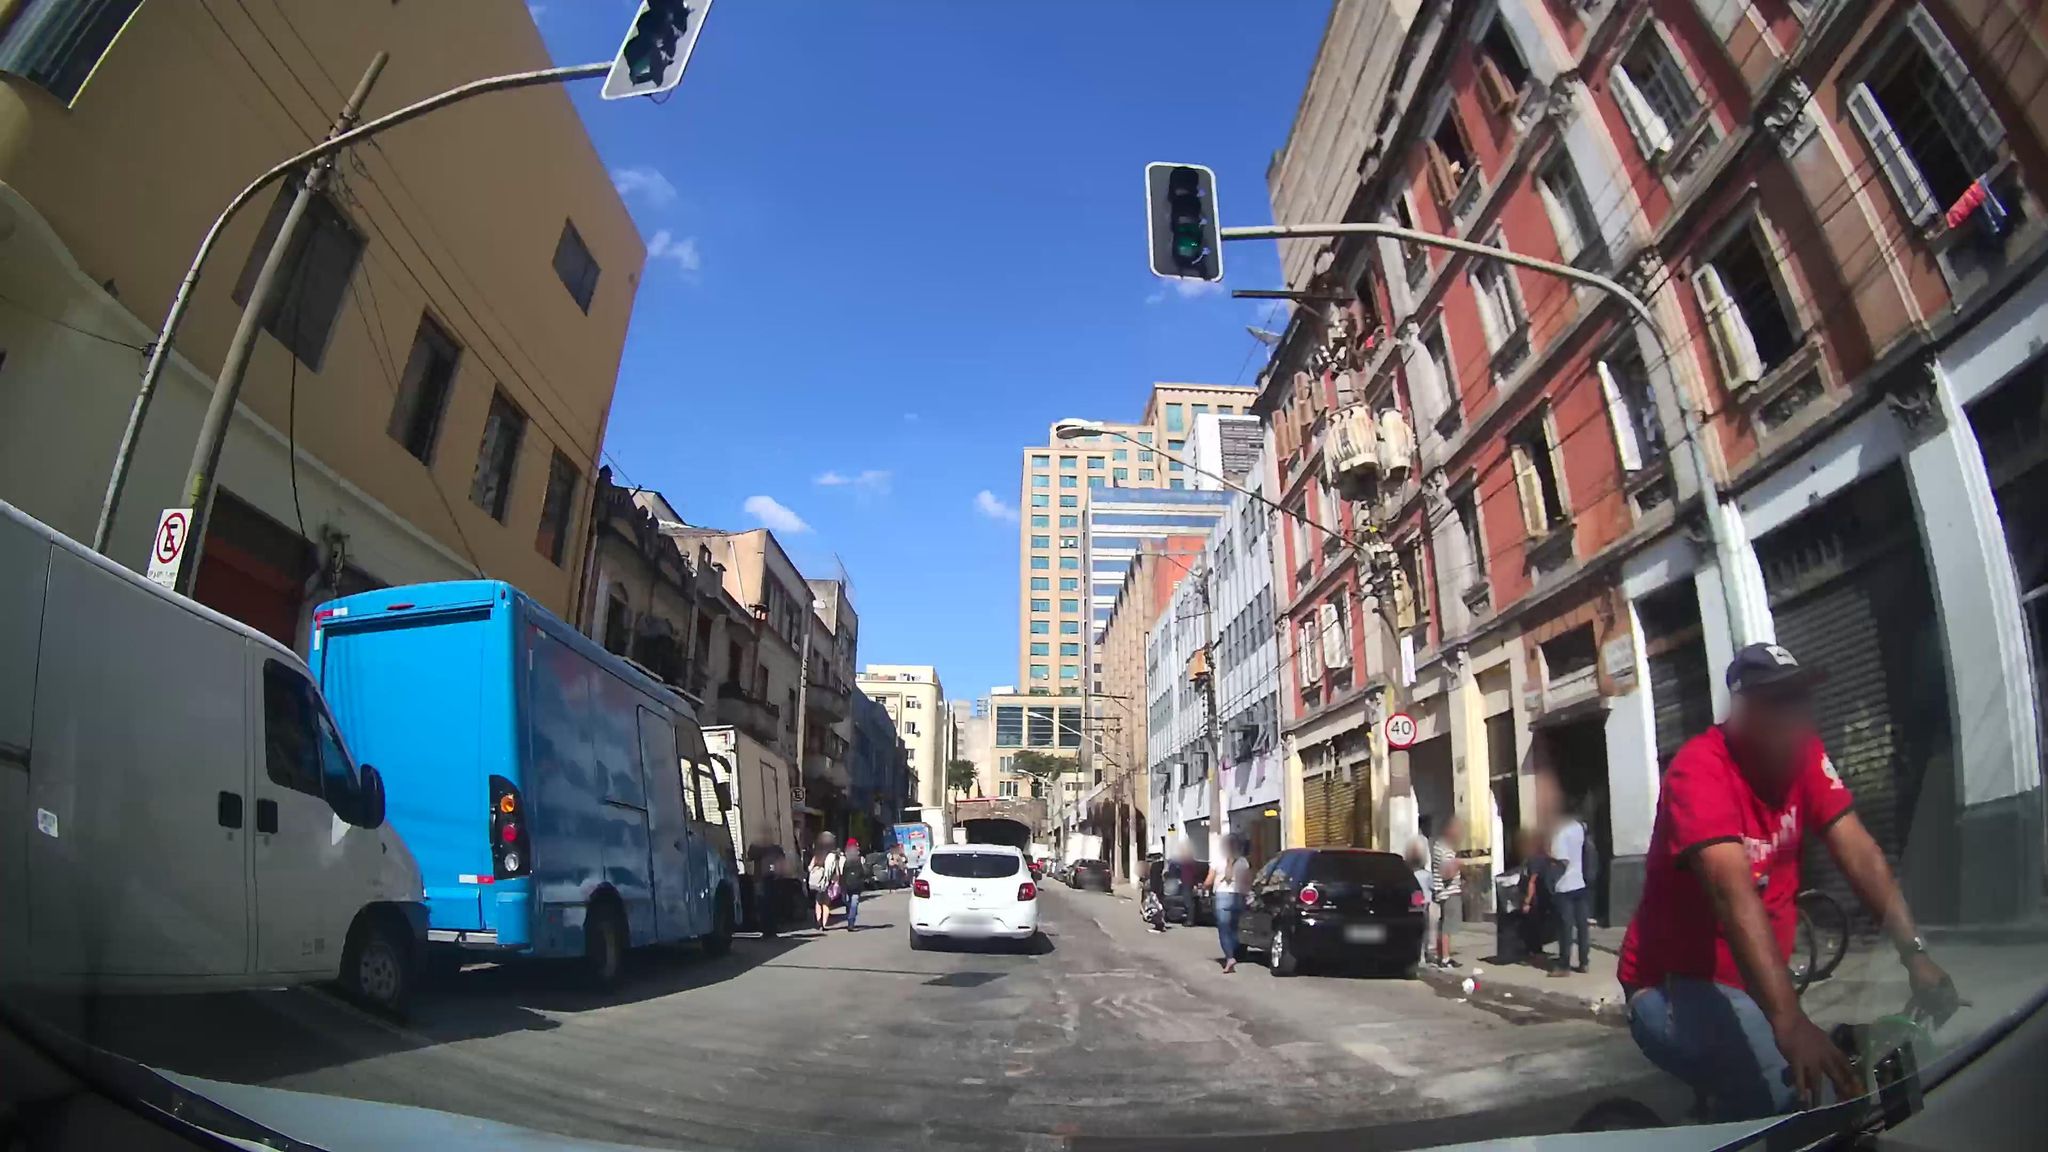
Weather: clear
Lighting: day
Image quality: good
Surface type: driving surface
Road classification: steps, service
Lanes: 1
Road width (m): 3.0
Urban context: urban centre
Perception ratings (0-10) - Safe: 1.14, Lively: 3.01, Beautiful: 5.07, Boring: 2.25, Depressing: 7.96, Wealthy: 3.15